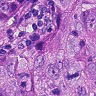
Metastatic tissue present: yes